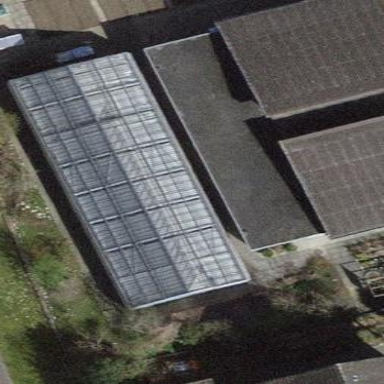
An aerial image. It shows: Greenhouse.